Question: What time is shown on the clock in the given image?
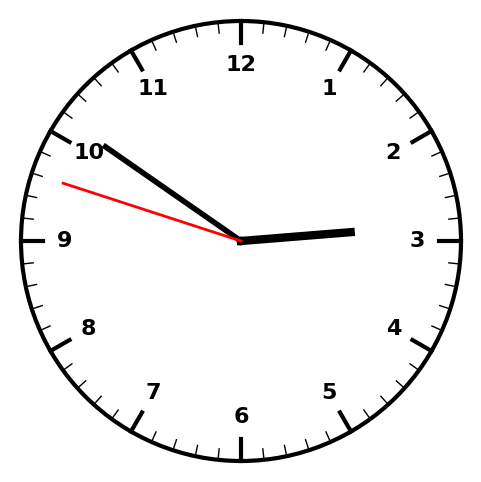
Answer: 02:50:48